【题型】解答题　【知识点】平面几何　【难度】easy
如图，已知在 $\triangle ABC$ 中，中线 $AD$、$BE$ 交于点 $G$，$EF \parallel BC$ 交 $AD$ 于点 $F$.

(1) 如果 $FG = 1$，求 $GD$ 和 $AF$ 的长；

(2) 如果 $\overrightarrow{AB} = \vec{a}$，$\overrightarrow{AC} = \vec{b}$，那么 $\overrightarrow{EF} = \underline{\qquad\qquad\qquad}$.（用含向量 $\vec{a}$、$\vec{b}$ 的式子表示）
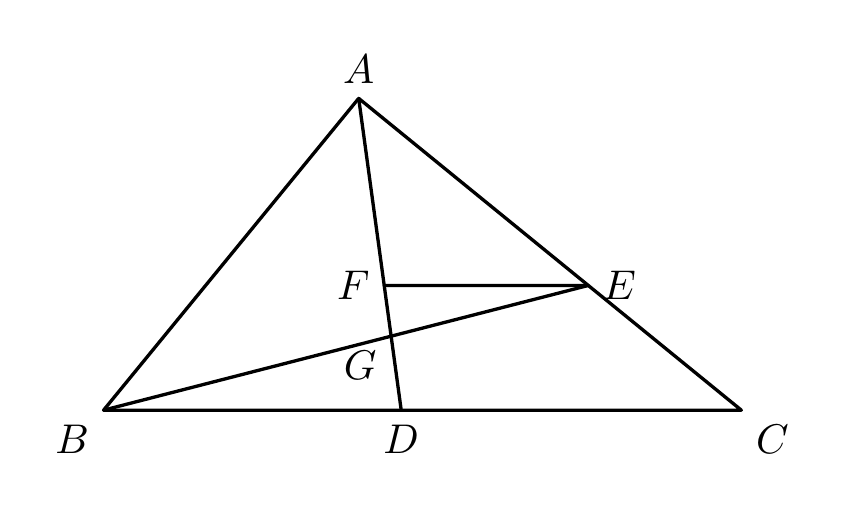
【解答】

【答案】 (1) $GD = 2$，$AF = 3$

(2) $\frac{1}{4}\vec{a} - \frac{1}{4}\vec{b}$

【知识点】 重心的有关性质、相似三角形的判定与性质综合、向量的线性运算

【分析】 本题考查了三角形的重心，平面向量，相似三角形的性质与判定，掌握三角形的重心是解题的关键.

(1) 根据三角形的重心，再证明 $\triangle GFE \sim \triangle GDB$，得出比例式，即可求解；

(2) 先求出 $\overrightarrow{CB} = \overrightarrow{CA} + \overrightarrow{AB} = \vec{a} - \vec{b}$，即可得到 $\overrightarrow{EF} = \frac{1}{4}\overrightarrow{CB} = \frac{1}{4}\vec{a} - \frac{1}{4}\vec{b}$.

【详解】 (1) 解：$\because$ 中线 $AD$、$BE$ 交于点 $G$,

$\therefore$ 点 $G$ 为重心,

$\because EF \parallel BC$,

$\therefore \triangle GFE \sim \triangle GDB$,

$\therefore \frac{FG}{GD} = \frac{EG}{BG} = \frac{1}{2}$,

$\because FG = 1$,

$\therefore GD = 2$，$DF = 3$,

$\because \frac{AF}{FD} = \frac{AE}{CE} = 1$,

$\therefore AF = DF = 3$；

(2) 解：$\because \overrightarrow{AB} = \vec{a}$，$\overrightarrow{AC} = \vec{b}$,

$\therefore \overrightarrow{CB} = \overrightarrow{CA} + \overrightarrow{AB} = \vec{a} - \vec{b}$,

$\because EF \parallel BC$，$EF = \frac{1}{4}CB$,

$\therefore \overrightarrow{EF} = \frac{1}{4}\overrightarrow{CB} = \frac{1}{4}\vec{a} - \frac{1}{4}\vec{b}$,

故答案为：$\frac{1}{4}\vec{a} - \frac{1}{4}\vec{b}$.